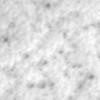
Label: no_change